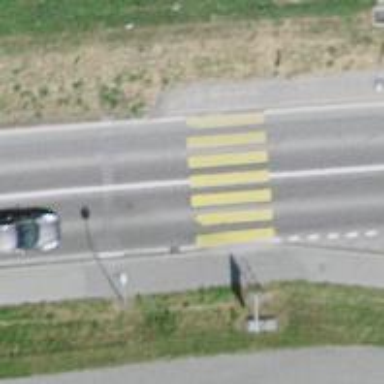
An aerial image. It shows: Marked crossing on footway.